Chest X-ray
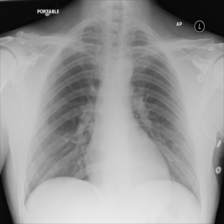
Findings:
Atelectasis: negative
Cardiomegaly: negative
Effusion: negative
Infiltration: negative
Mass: negative
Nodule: positive
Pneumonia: negative
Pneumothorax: negative
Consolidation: negative
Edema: negative
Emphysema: negative
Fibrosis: negative
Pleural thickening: negative
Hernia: negative